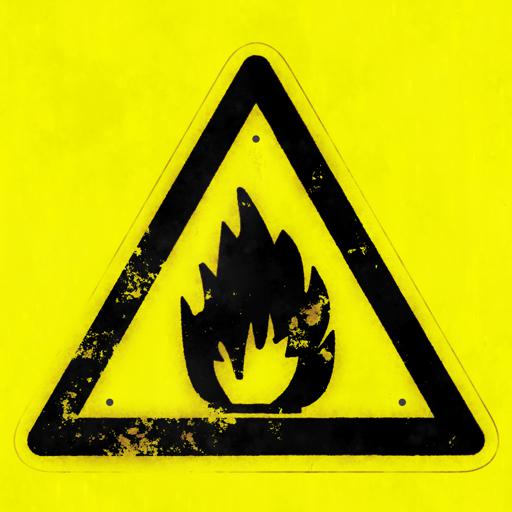
Tags: black danger fire flammable sign warning yellow